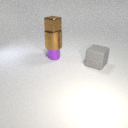
large gray rubber cube in front of small purple metal cylinder